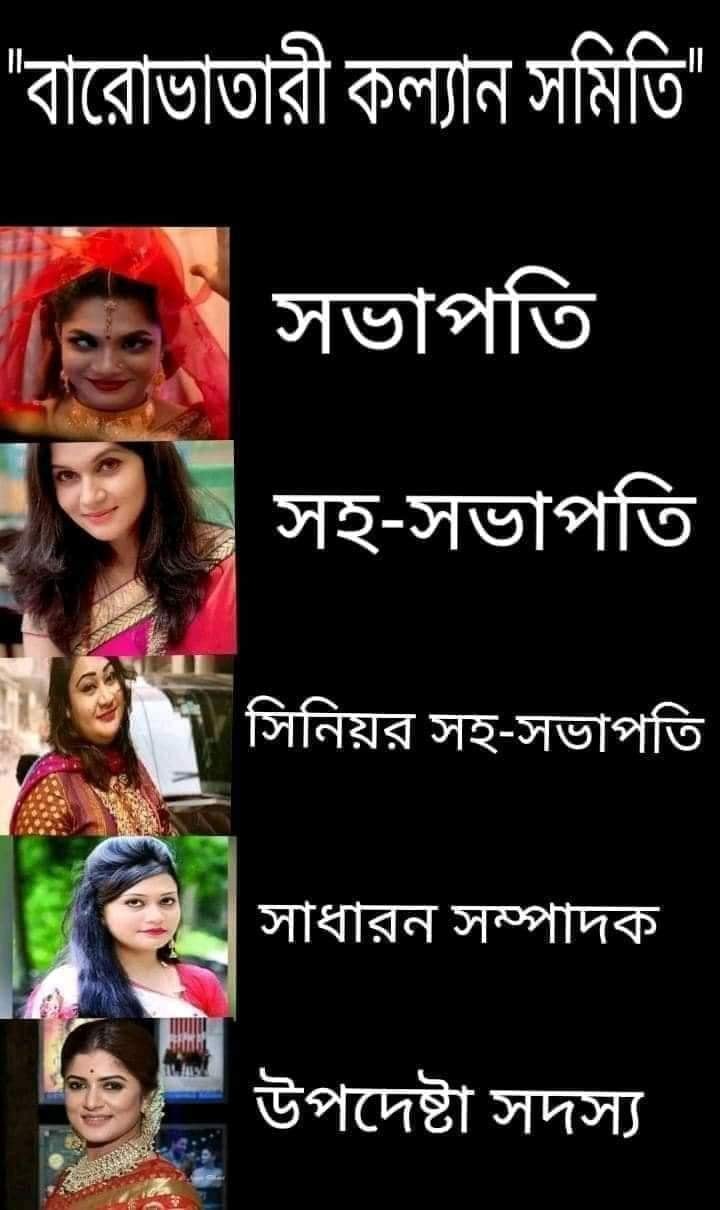
Caption: "বারোভাতারী কল্যান সমিতি"  সভাপতি  সহ-সভাপতি  সিনিয়র সহ-সভাপতি  সাধারন সম্পাদক  উপদেষ্টা সদস্য
Label: hate